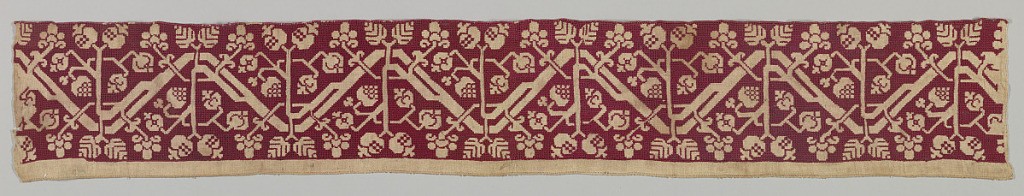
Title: Band
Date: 17th century
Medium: silk on linen Technique: deflected element work using cross and over-casting stitches
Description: Band with a design of an angular curving vine bearing fruit and leaves. Pattern in reserve on a background in red silk. Fragment from a larger pieces. Upper edge finished with different color silk.